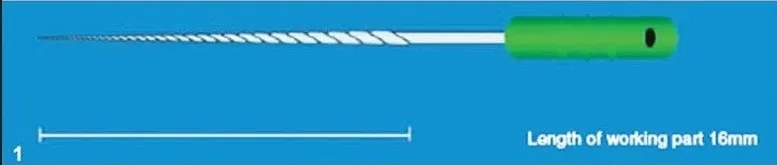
K-file showing the working part of the file (16 mm).
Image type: medical_photograph (other_medical_photograph)